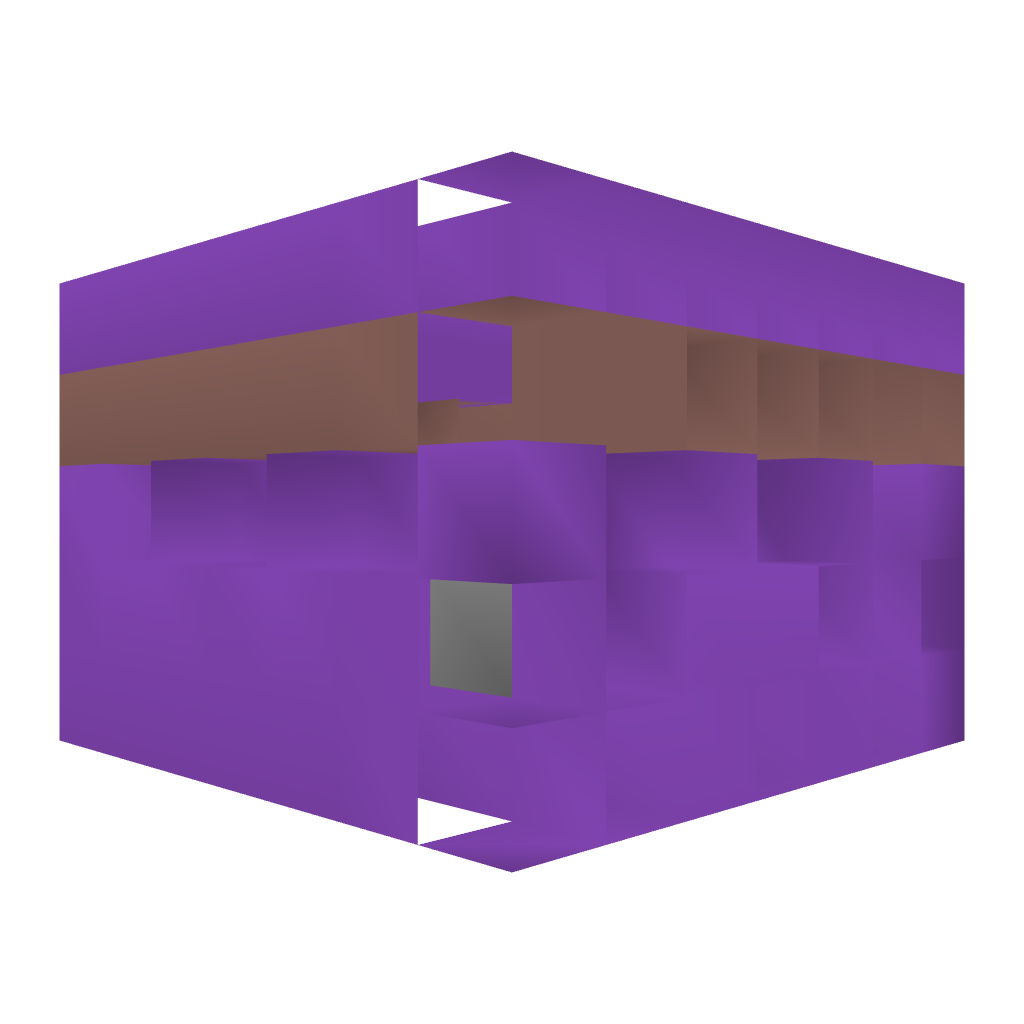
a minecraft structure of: purple block bad low quality